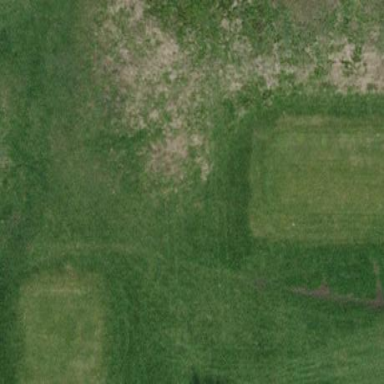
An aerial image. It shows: Grass area designated as golf tee.